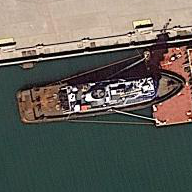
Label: civil